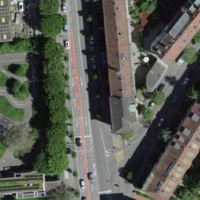
EUNIS habitat code: 54
Species observed at this site:
Salvia pratensis